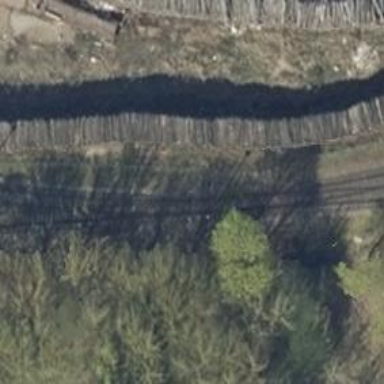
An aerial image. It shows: Railway switch.